Question: These are my tables:

If I use table 2 left join table 1 then I only have from 3 - 7 .. what kind of join do I need in this case ?
Thank you
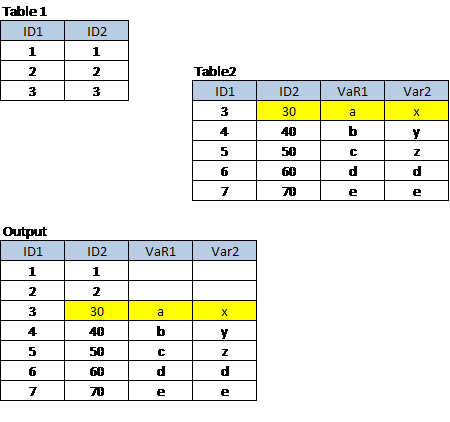
Answer: Unfortunately, 'MySQL' doesn't support 'FULL OUTER JOIN'. But still, you can emulate it.
'''
SELECT a.ID1,
b.ID2,
b.var1,
b.var2
FROM TableA a
LEFT JOIN TableB b
ON a.ID2 = b.ID1
UNION
SELECT COALESCE(b.ID1, a.ID2),
a.ID2,
a.var1,
a.var2
FROM Tableb a
LEFT JOIN TableA b
ON b.ID2 = a.ID1
'''
- <URL>